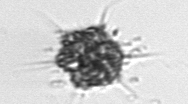
Label: Dictyocha